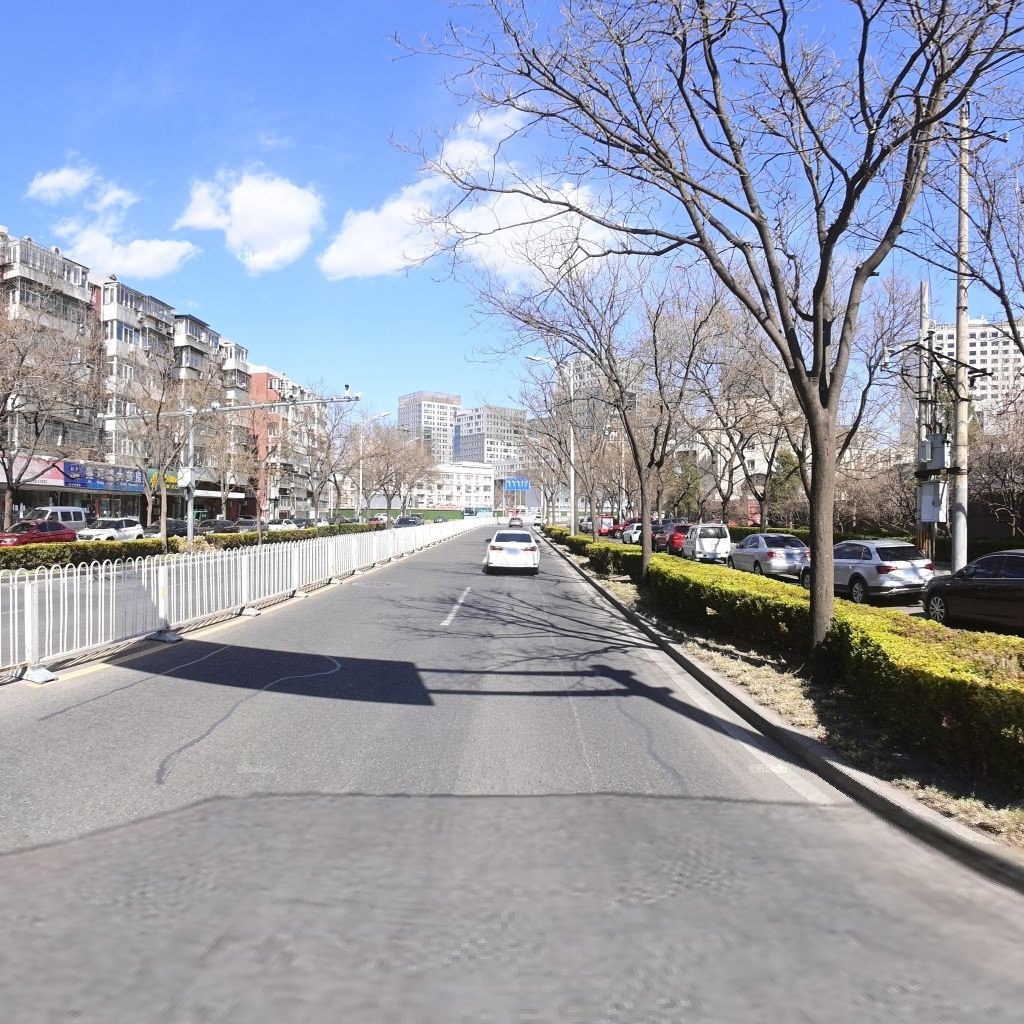
Region: Chaoyang
Road damage annotations: manhole cover, longitudinal patch, longitudinal patch, longitudinal patch